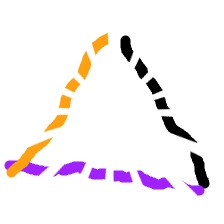
Shape: triangle